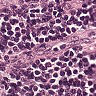
Metastatic tissue present: no